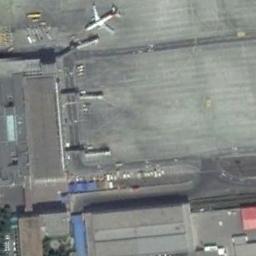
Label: airplane